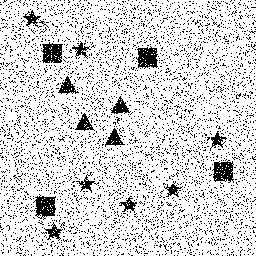
Squares: 4
Triangles: 4
Stars: 7
Total shapes: 15